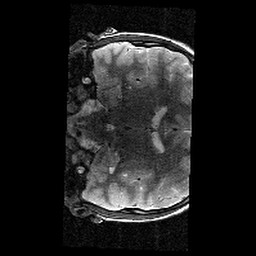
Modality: T2w
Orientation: coronal
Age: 11
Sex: male
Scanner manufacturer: siemens
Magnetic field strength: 3 T
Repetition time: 8.46 s
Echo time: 0.067 s